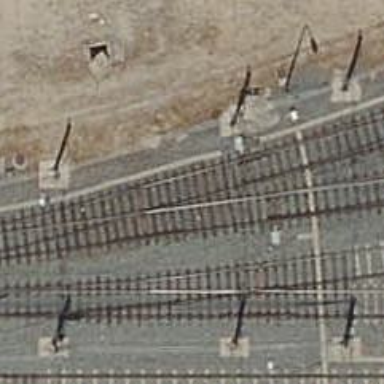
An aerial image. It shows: Railway switch.